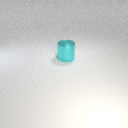
large cyan metal cylinder